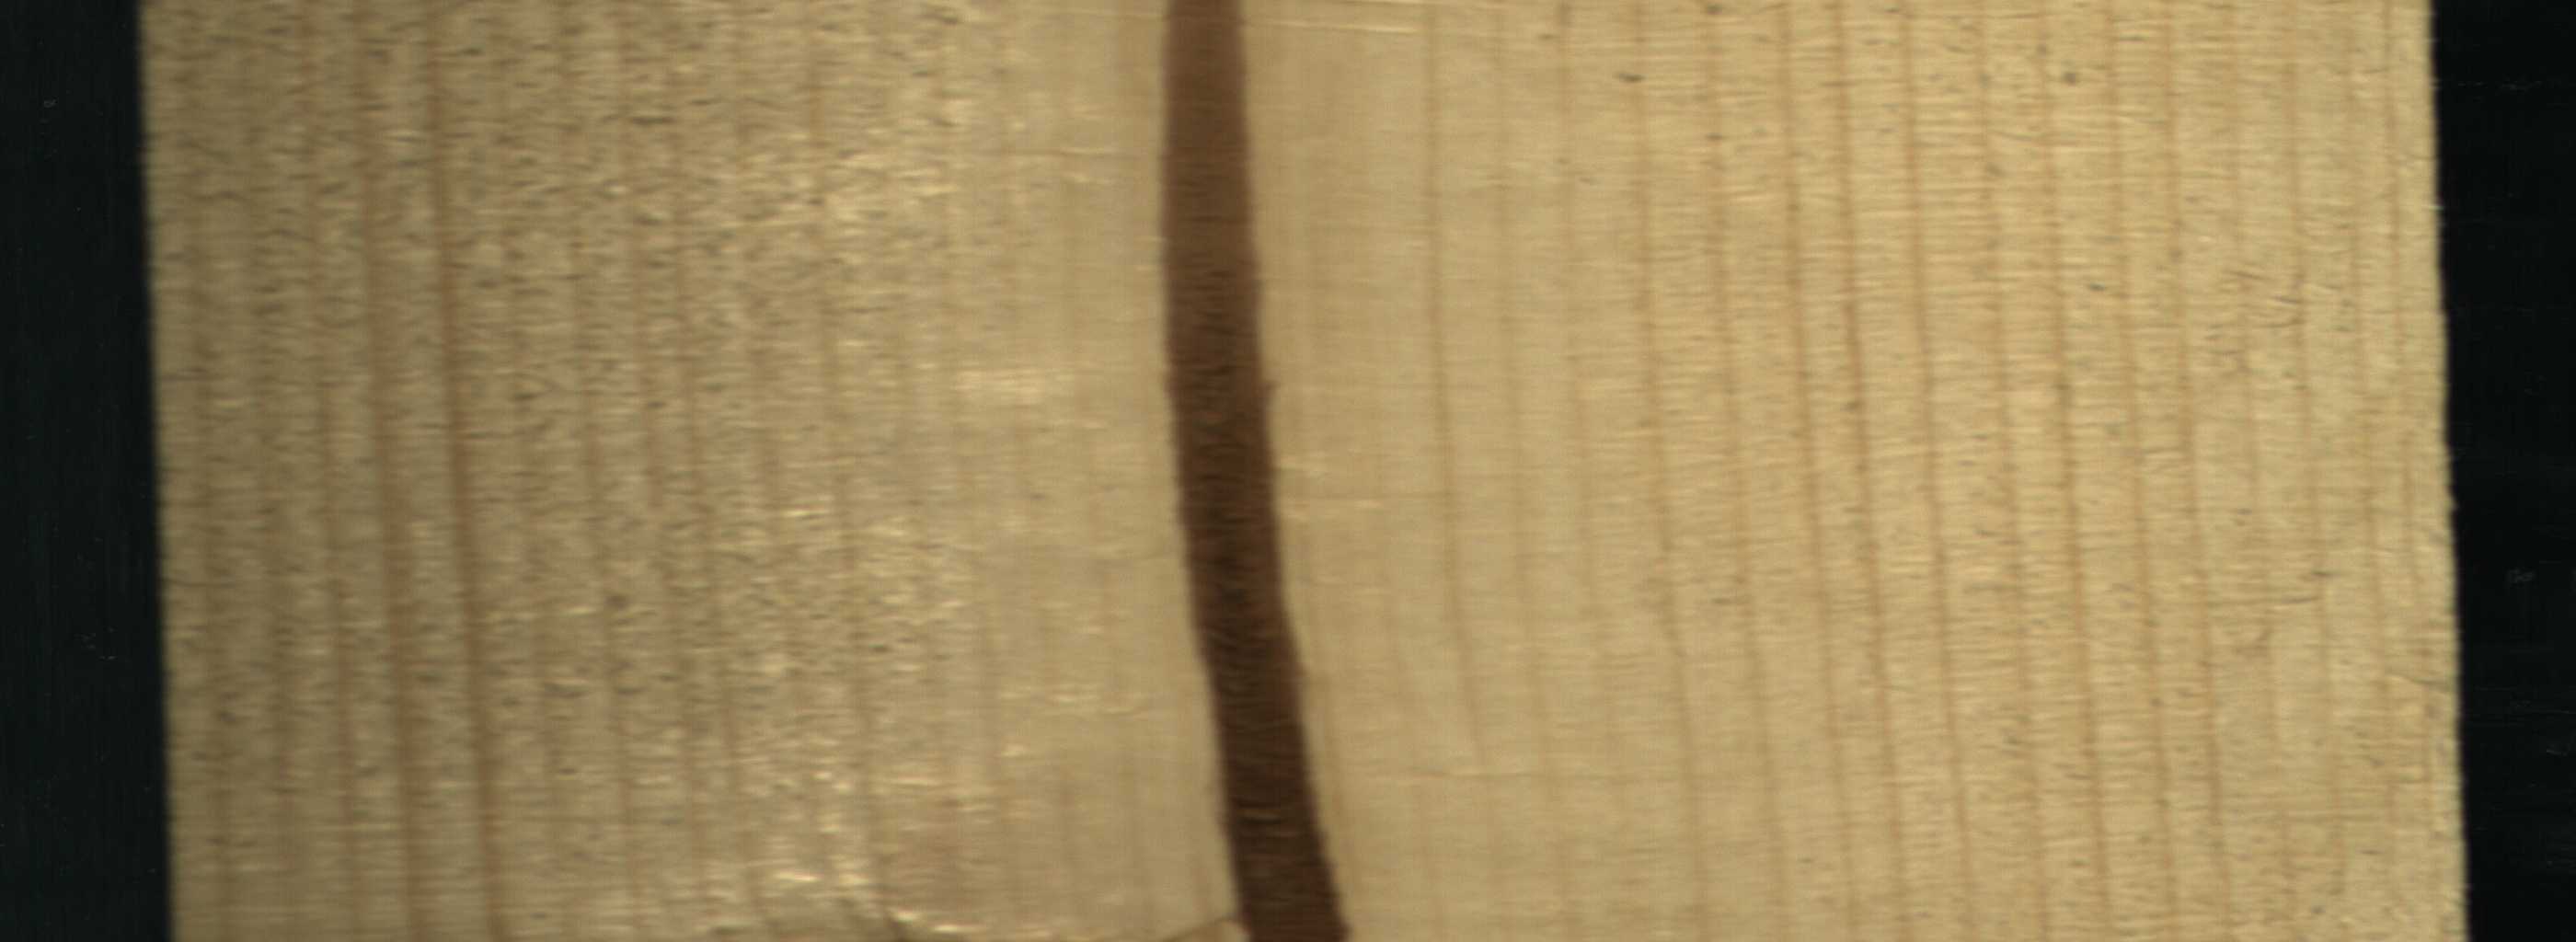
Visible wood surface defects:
Marrow